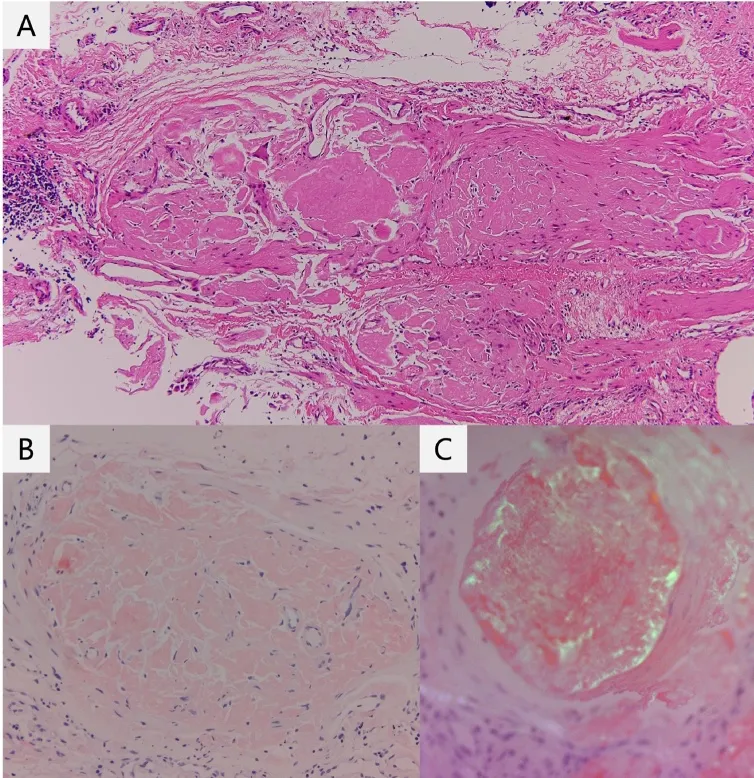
Histological findings of the lung specimen collected via transbronchial cryobiopsy (2A). Results showed the deposition of Congo red-stained AL (2B) with birefringence using polarized light (2C). (For interpretation of the references to colour in this figure legend, the reader is referred to the Web version of this article. ).
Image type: pathology (congo_red)